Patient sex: M
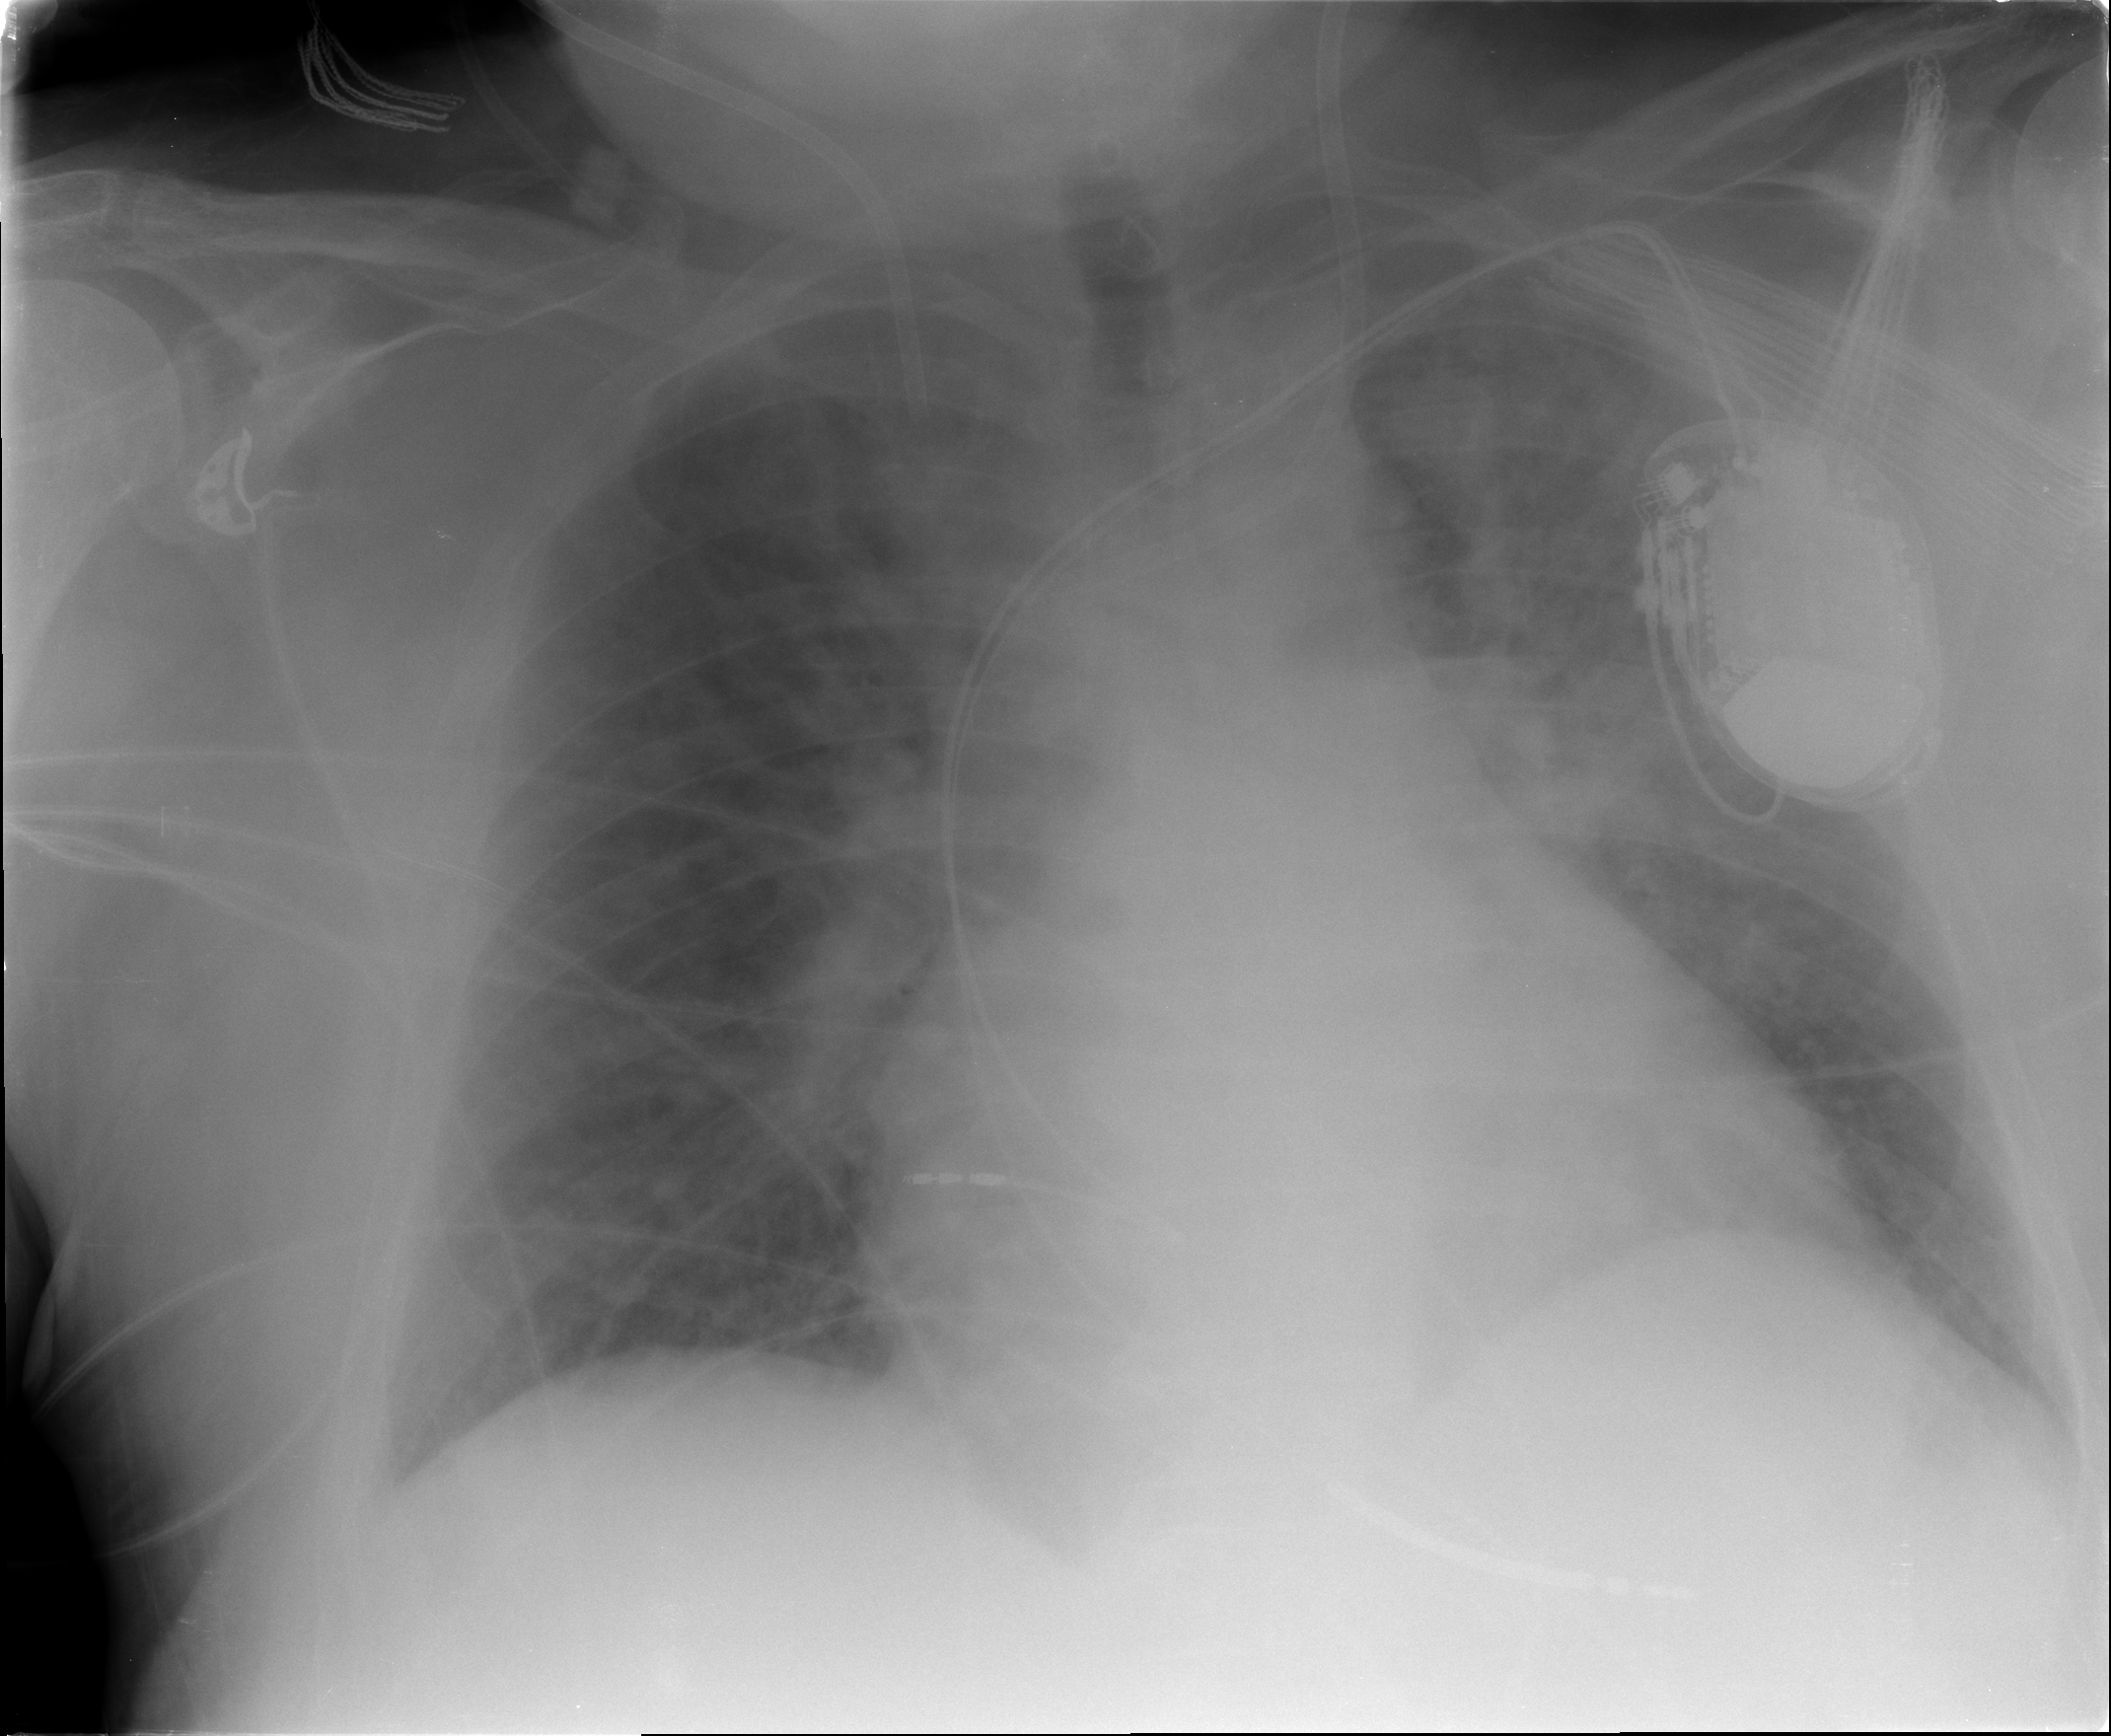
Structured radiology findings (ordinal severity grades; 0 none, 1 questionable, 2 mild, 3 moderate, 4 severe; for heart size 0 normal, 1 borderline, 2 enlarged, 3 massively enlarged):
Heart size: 2
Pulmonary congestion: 3
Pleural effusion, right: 2
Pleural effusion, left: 2
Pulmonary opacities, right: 3
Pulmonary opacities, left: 3
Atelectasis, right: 2
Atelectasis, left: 2